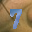
Label: 7